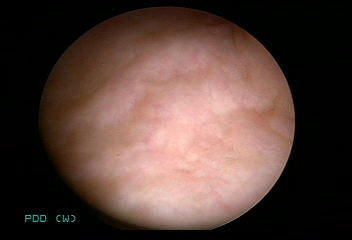
Modality: WLC
Class: Normal mucosa
Bladder cancer association: No